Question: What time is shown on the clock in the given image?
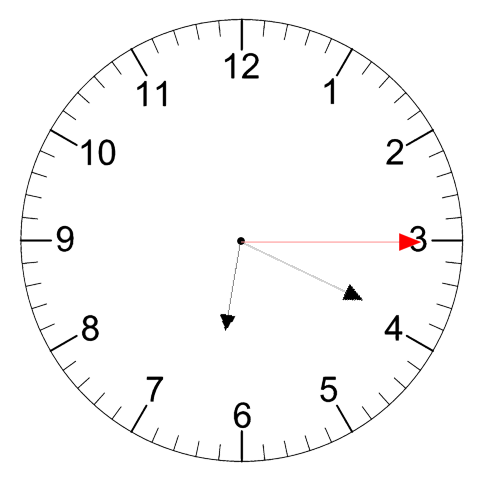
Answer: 06:19:15